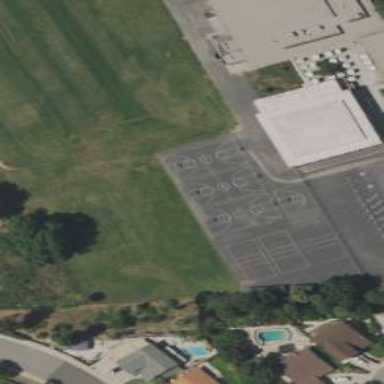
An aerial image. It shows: Asphalt basketball court on pitch.